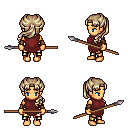
a pixel art fantasy rpg character, female body template, human, tanned skin, maroon tunic, gold greaves, white blonde princess hairstyle, leather bracers, spear, four views (front, back, left, right), 2x2 character sprite sheet, small pixel art, hard edges, no anti-aliasing